Field crop: maize
Growth stage: 2
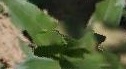
Species: maize